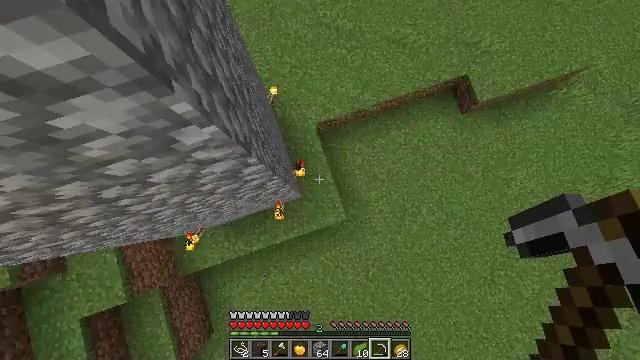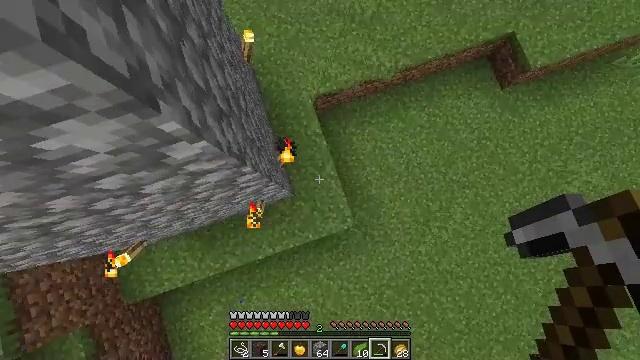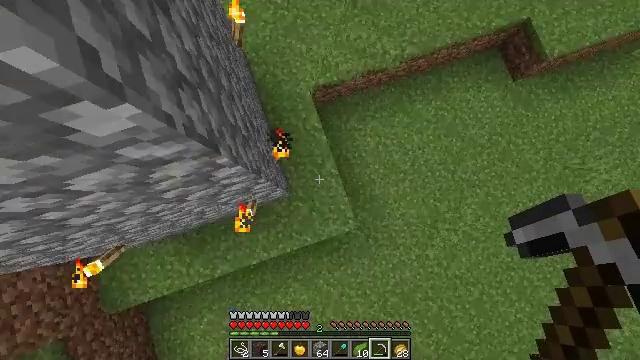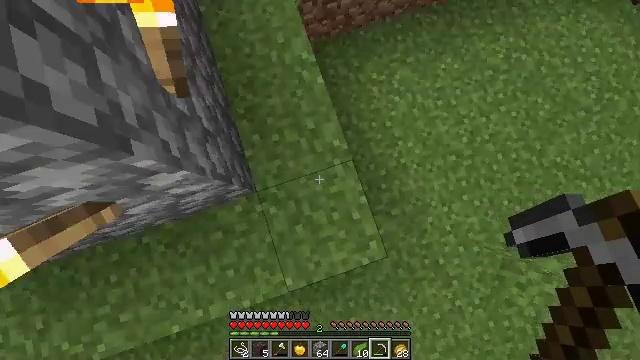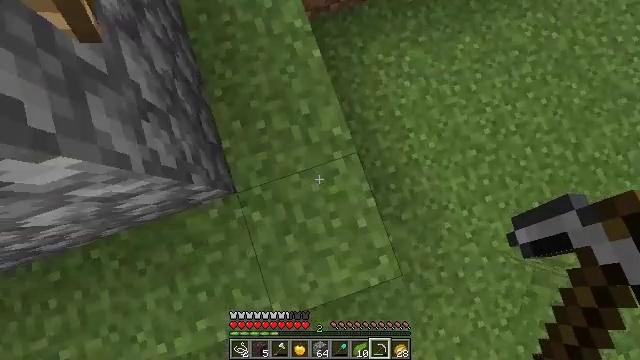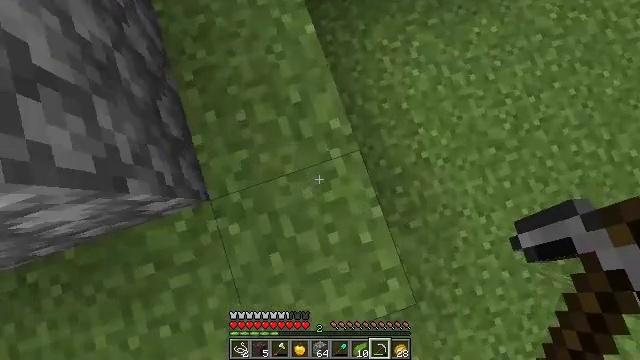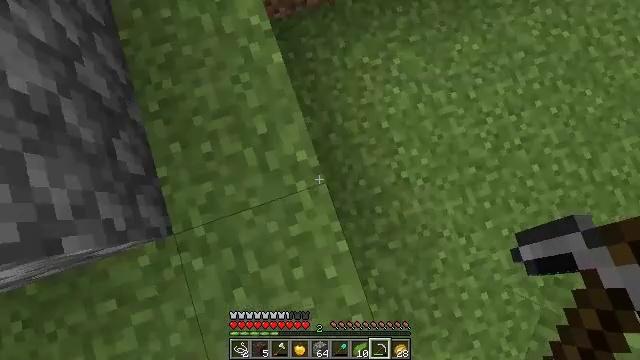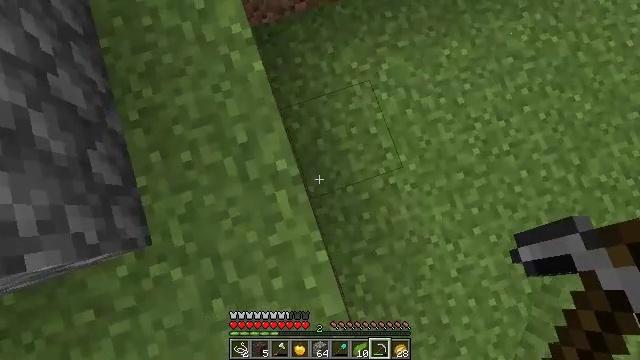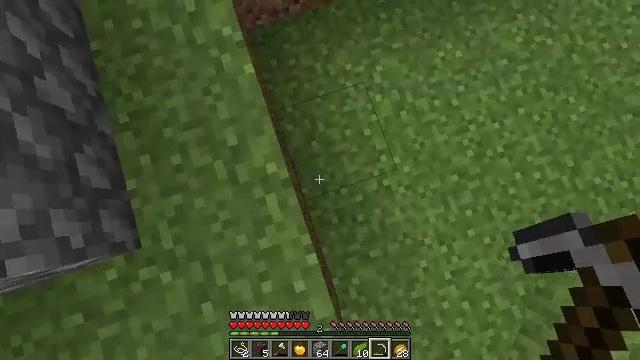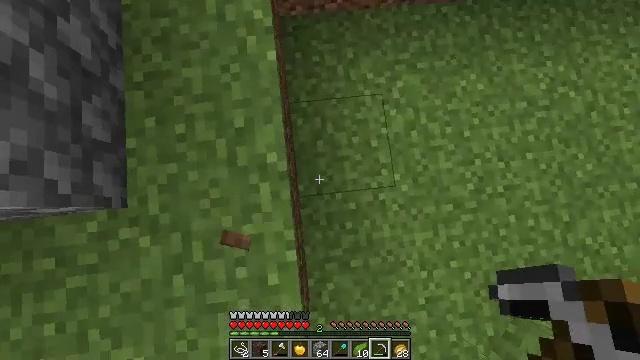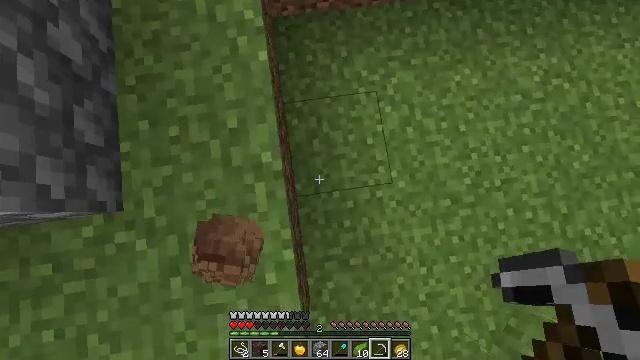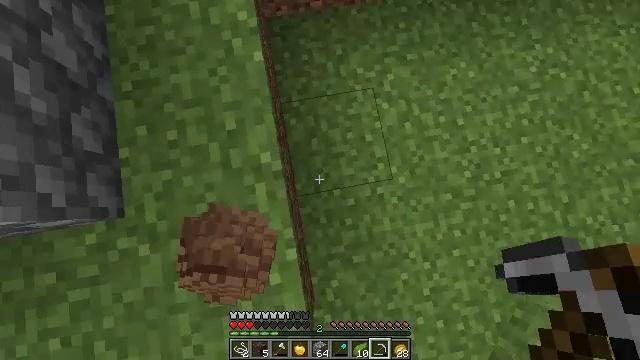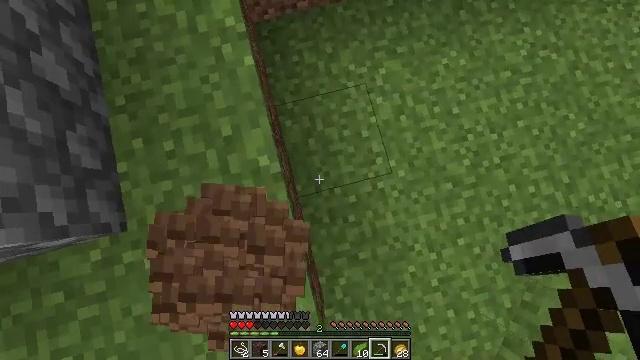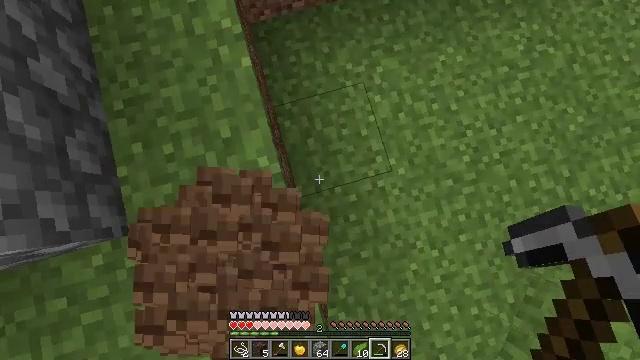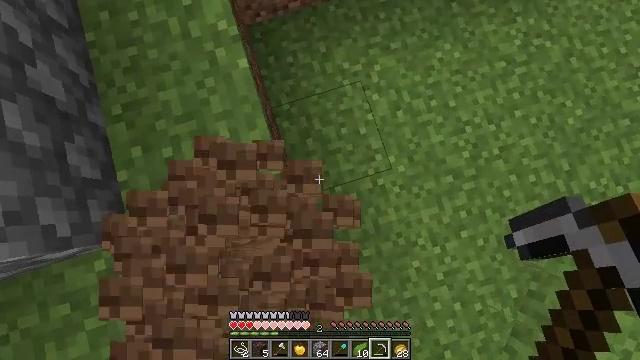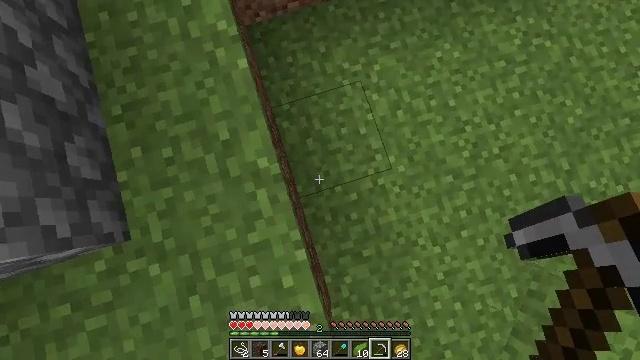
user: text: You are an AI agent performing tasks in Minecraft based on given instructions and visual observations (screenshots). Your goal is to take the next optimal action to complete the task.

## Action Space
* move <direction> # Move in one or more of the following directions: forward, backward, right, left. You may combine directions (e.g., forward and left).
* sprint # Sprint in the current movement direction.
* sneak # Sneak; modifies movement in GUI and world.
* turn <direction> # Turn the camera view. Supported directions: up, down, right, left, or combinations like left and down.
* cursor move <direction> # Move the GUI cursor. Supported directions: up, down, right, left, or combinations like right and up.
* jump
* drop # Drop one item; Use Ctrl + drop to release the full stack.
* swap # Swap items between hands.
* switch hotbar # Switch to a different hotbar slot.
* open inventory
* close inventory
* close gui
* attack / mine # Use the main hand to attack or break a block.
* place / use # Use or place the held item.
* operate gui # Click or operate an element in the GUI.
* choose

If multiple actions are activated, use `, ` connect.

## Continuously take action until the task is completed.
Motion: motion action
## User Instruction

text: Mine the kelp plant underwater.
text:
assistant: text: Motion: move forward and move right
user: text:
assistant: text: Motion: move forward and move right
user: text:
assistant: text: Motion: move forward and move right
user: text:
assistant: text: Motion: move forward and move right
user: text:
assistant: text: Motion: move forward and move right
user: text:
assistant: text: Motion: move right
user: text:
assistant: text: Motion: no_op
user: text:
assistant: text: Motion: no_op
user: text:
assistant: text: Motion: no_op
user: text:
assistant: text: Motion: no_op
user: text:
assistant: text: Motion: no_op
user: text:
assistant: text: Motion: no_op
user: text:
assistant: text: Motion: no_op
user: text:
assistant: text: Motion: no_op
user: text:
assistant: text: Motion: no_op
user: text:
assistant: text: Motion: no_op
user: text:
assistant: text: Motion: no_op
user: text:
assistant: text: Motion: no_op
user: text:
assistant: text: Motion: no_op
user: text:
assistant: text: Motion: turn left and up
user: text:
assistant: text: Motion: turn left and up
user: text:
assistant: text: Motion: turn left and up
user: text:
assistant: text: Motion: turn left and up
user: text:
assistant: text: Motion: turn left and up
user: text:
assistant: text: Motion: turn left and up
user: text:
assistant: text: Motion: turn left and up
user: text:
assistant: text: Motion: turn left and up
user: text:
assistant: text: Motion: turn up
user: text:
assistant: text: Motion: no_op
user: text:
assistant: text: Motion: no_op